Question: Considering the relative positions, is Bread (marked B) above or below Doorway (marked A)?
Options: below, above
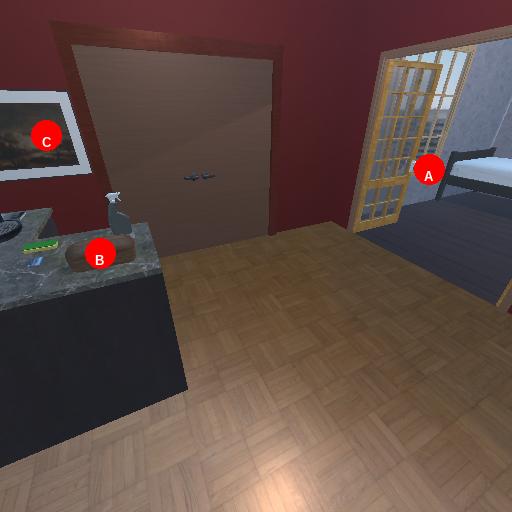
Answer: below